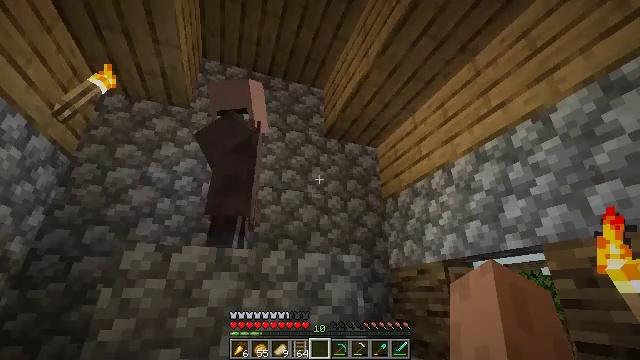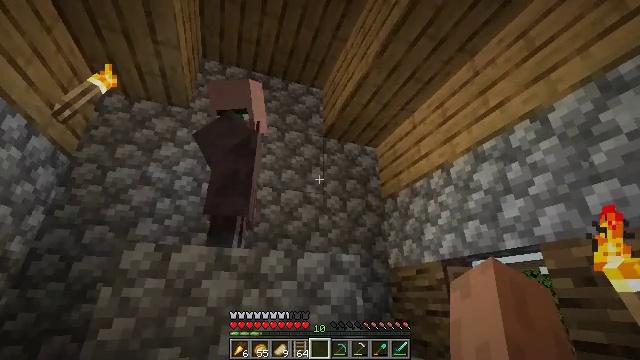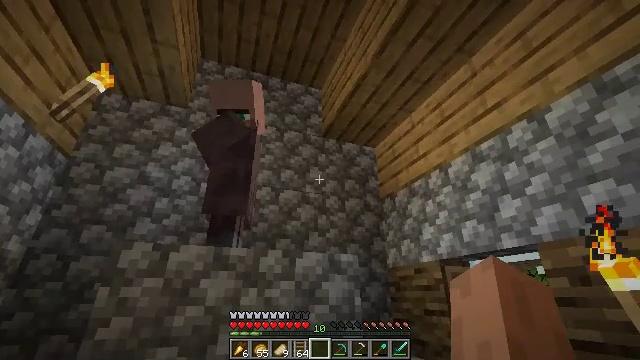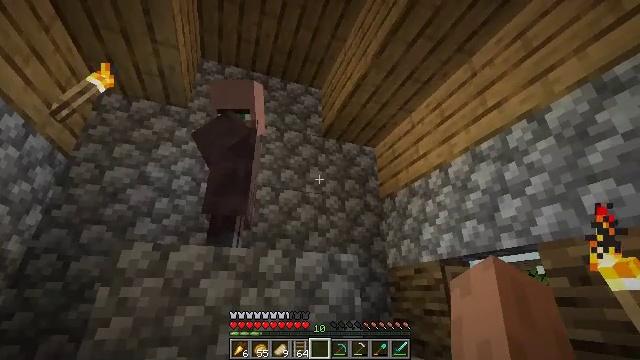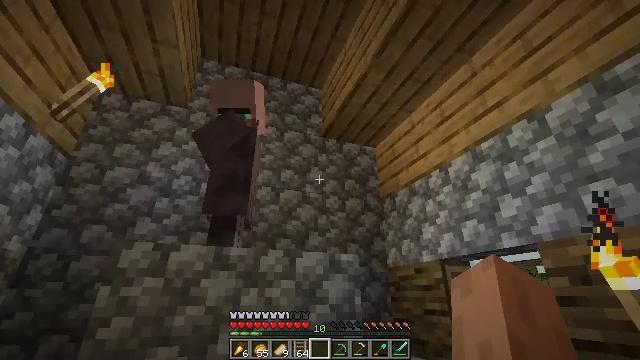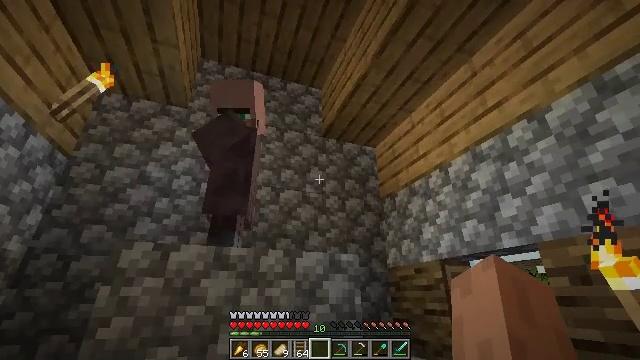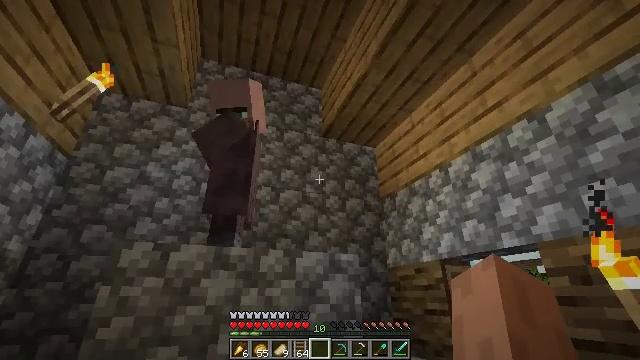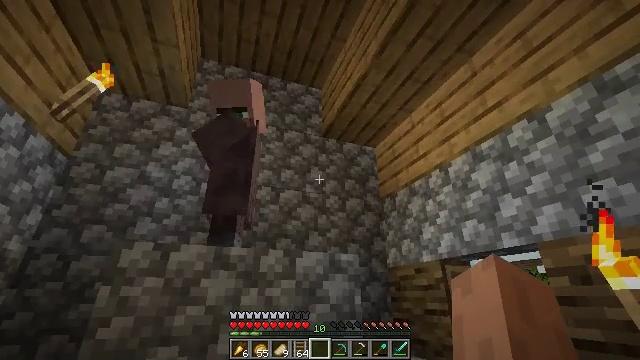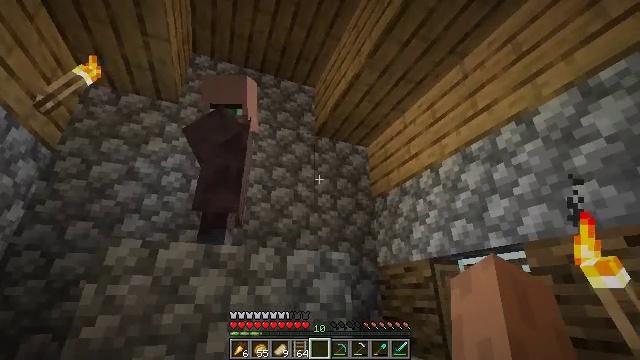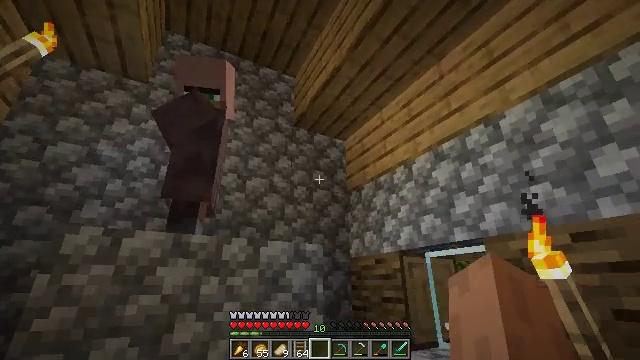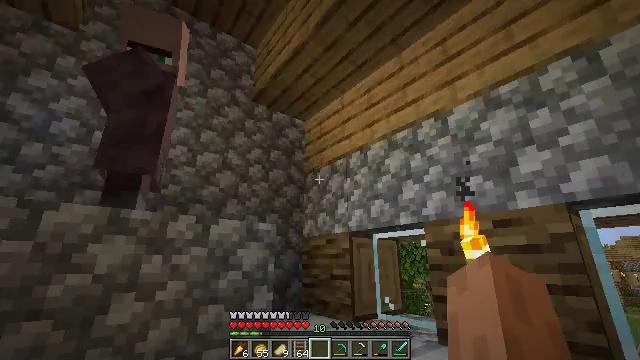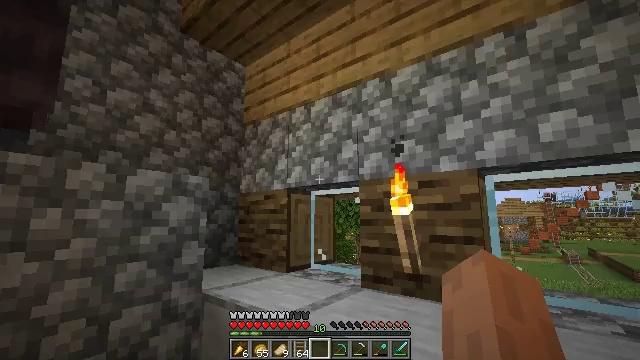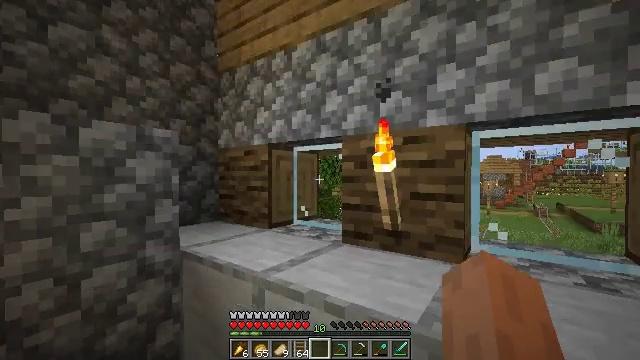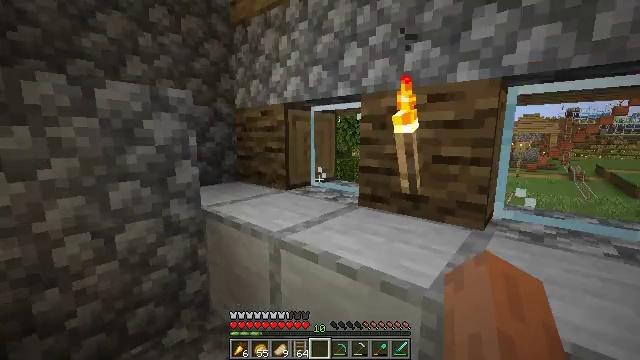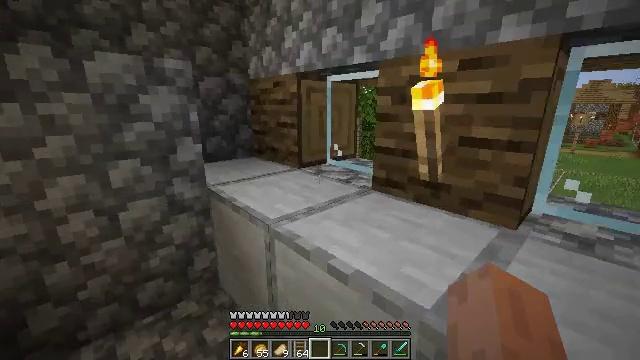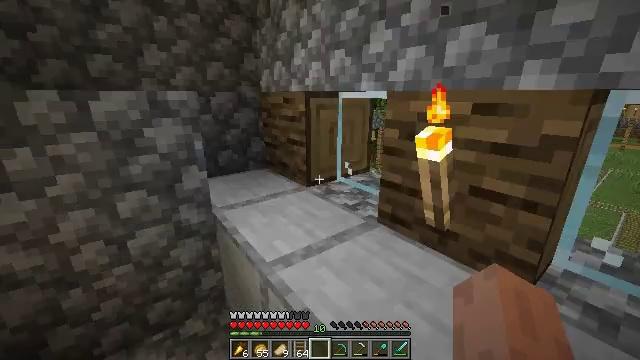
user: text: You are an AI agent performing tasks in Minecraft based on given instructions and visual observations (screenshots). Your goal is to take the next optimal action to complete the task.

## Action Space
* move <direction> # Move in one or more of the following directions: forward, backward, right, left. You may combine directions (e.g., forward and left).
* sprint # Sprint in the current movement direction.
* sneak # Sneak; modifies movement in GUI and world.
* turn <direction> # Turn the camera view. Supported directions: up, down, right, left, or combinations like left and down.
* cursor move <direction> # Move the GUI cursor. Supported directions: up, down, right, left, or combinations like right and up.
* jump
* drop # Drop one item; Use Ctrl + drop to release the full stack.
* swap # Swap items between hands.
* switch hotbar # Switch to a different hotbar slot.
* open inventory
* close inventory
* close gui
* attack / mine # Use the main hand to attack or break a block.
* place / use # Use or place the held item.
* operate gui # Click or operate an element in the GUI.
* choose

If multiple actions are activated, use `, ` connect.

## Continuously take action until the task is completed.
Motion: motion action
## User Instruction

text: Recycle the blast furnace by breaking it.
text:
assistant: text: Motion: no_op
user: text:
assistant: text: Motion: no_op
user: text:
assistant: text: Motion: no_op
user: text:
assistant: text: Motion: no_op
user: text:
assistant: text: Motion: no_op
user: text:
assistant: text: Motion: no_op
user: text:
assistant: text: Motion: no_op
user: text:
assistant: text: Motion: turn right
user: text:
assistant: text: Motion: turn right and down
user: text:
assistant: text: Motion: turn right and down
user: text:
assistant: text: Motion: move forward, turn right and down
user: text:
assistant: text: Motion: move forward and move right, turn right and down
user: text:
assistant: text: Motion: move forward and move right, turn left and down
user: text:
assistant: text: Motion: move forward and move right, turn left and down
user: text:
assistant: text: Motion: move forward and move right, turn left and down, jump
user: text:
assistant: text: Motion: move forward and move right, turn left, jump
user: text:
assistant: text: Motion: move forward and move right, turn left, jump
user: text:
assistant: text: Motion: move forward and move right, turn left, jump
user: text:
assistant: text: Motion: move forward and move right, turn left, jump
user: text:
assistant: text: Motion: move forward and move right, turn left and up, jump
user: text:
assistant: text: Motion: turn left
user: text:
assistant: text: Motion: turn left
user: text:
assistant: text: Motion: turn left
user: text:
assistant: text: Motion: turn left
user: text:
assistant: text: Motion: no_op
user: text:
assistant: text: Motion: no_op
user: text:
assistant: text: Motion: turn left
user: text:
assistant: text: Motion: turn left
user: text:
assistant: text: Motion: turn left
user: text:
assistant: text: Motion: turn left